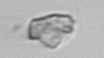
Label: detritus_transparent